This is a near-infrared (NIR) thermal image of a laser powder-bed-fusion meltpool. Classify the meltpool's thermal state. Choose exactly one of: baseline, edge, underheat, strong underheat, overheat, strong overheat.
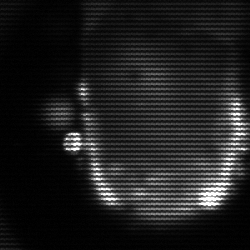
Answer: baseline